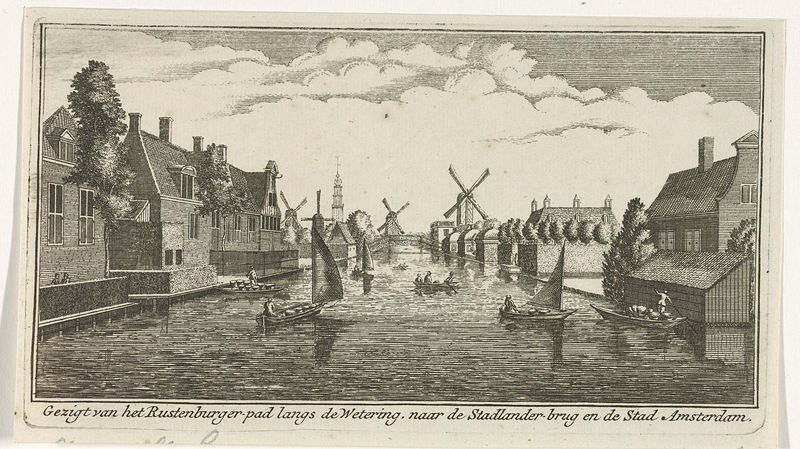
Titel: Gezicht vanaf het Rustenburgerpad
Künstler: Gerardus Condet
Standort: Amsterdam
Institution: Rijksmuseum
Schlagwörter: baum, himmel, wasser, wolken, bäume, fluss, landschaft, menschen, stadt, ufer, fenster, holz, schwarz, weiss, zeichnung, dach, gebäude, haus, stein, bild, holland, niederlande, gracht, horizont, häuser, mühle, mühlen, windmühle, brücke, kanal, kirche, pflanzen, boot, boote, kamine, turm, windmühlen, schiff, schiffe, schrift, segel, segelboot, wellen, ort, dächer, mauer, hafen, promenade, ruderboot, rudern, segelboote, segeln, druck, radierung, stich, schwarzweiß, beschriftung, niederländisch, fahren, karte, holländisch, postkarte, kupferstich, bildunterschrift, amsterdam, stick, häuswer, mesnchen, sgel, h#user, lanal, gezigt